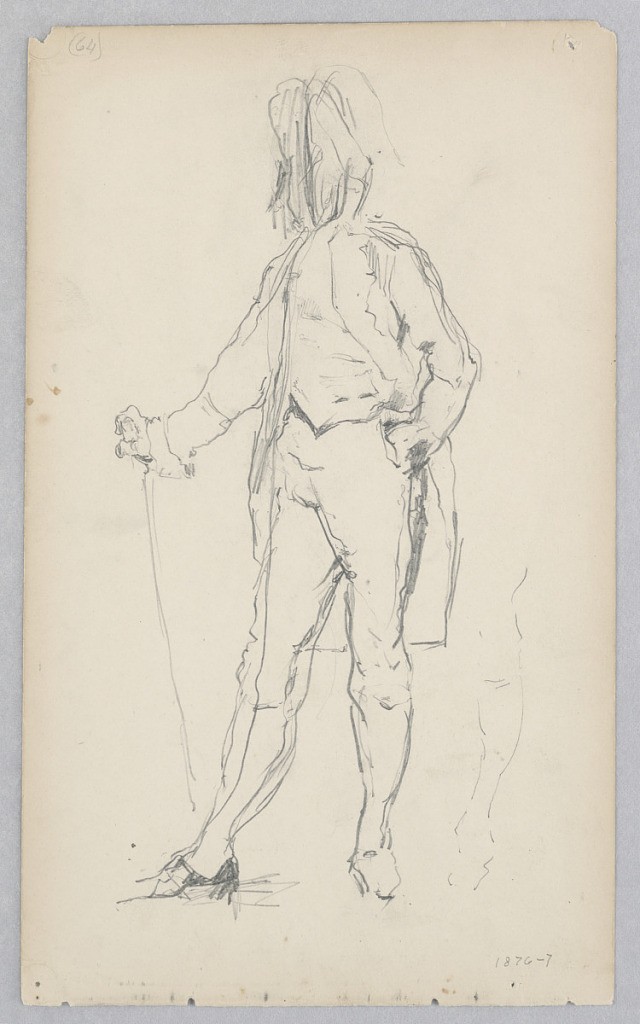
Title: Man
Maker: Robert Frederick Blum, American, 1857–1903
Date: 1876–1877
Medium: Graphite on wove paper
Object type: Drawing
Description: Sketch of a male figure dressed in a uniform, with long waistcoat, short pants, hat.